Question: I have table 'User' and one more table 'ProfileView'.
They are in one to many relation.
I have a problem to create a reference between those tables via code first.
PageView looks like this:
'''
public class ProfileView
{
public int ProfileViewId { get; set; }
public int ViewedWho { get; set; }
public virtual ApplicationUser ViewedWhoUser { get; set; }
public DateTime ViewDate{get;set;}
public int ViewedBy { get; set; }
public virtual ApplicationUser ViewedByUser { get; set; }
}
'''
As you can see there are two references from 'User' to 'ProfileView' how can I map this objects?
Right now EF auto gerate some keys with underscore not the one I created in boject.
Additionaly when I creating related object do I actually need to have something like 'ICollection<ProfileView> ...' in related 'User' object?
I have tried to map it like this:
'''
modelBuilder.Entity<ApplicationUser>()
.HasMany(m => m.WhoViewedMyProfile)
.WithMany(m => m.WhosProfileIViewed)
.Map(x => x.MapLeftKey("UserId")
.MapRightKey("ViewedWho")
.ToTable("ViewedBy"));
'''
But all I get is this:

ApplicationUser.cs has:
'''
public ICollection<ApplicationUser> WhoViewedMyProfile { get; set; }
public ICollection<ApplicationUser> WhosProfileIViewed { get; set; }
'''
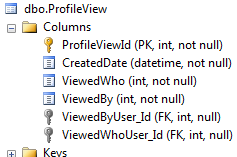
Answer: There are three ways to do it:
1. using attributes
2. using Fluent API
3. using conventions (not for this case)
With attributes, you simply have to add <URL> like this:
'''
[ForeignKey("ViewedWho")]
public virtual ApplicationUser ViewedWhoUser { get; set; }
'''
With Fluent API, you need to configure it like this: override the 'OnModelCreating(DbModelBuilder builder)' method, and configure the relation like this:
'''
modelBuilder.Entity<ProfileView>
.HasRequired(pv => pv.ViewedWhoUser) // or HasOptional
.WithMany()
.HasForeingKey(pv => pv.ViewedWho);
'''
See the end of the Relationship Convention section of <URL>
With conventions, you have to follow a convention that EF understands. I'm not absolutely sure, but try naming the ForeignKey properties like the navigation property with Id appended at the end, i.e.
'''
public int ViewedWhoUserId { get; set; }
'''
<URL>